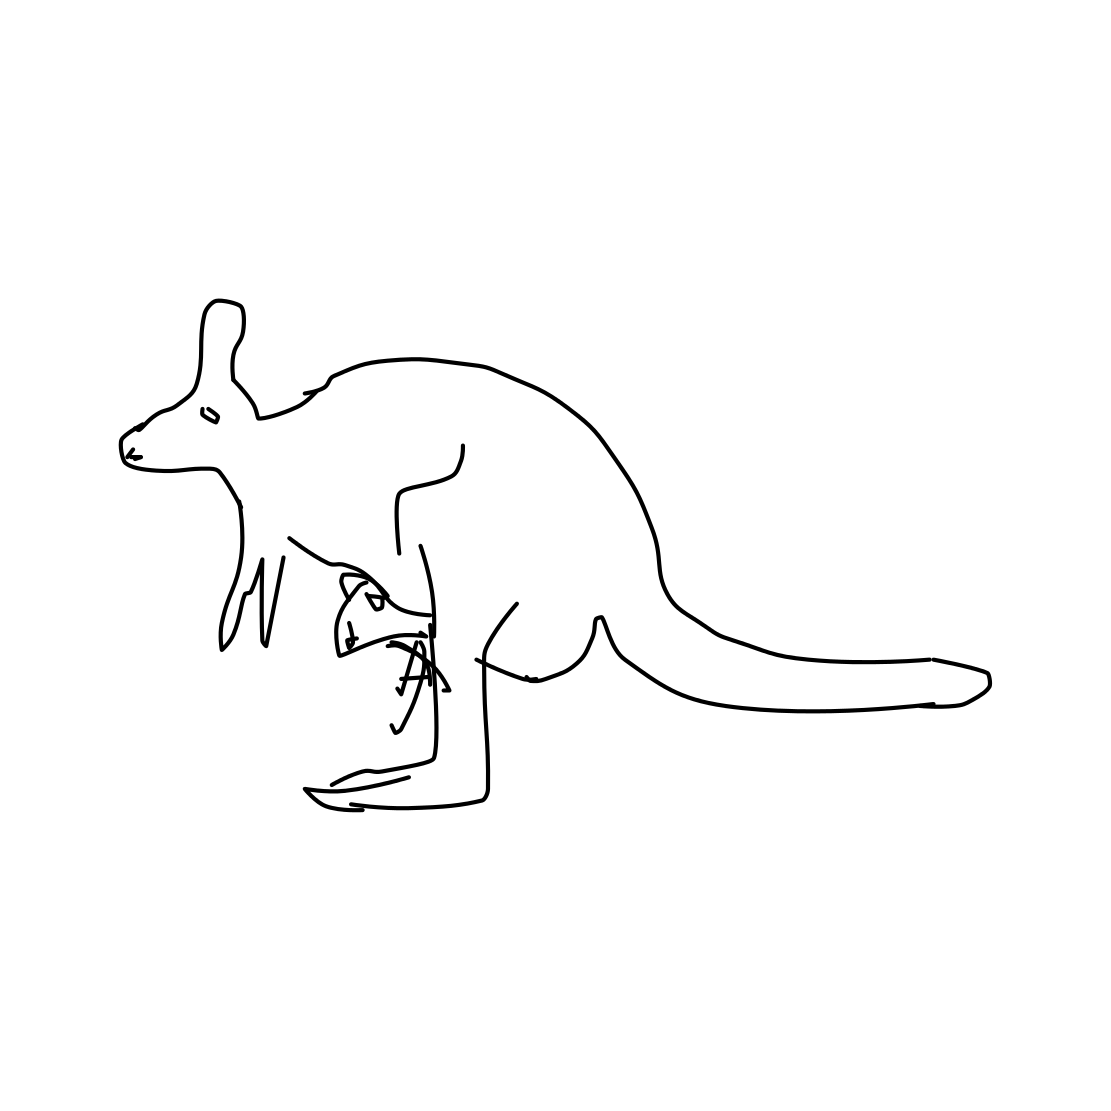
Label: kangaroo